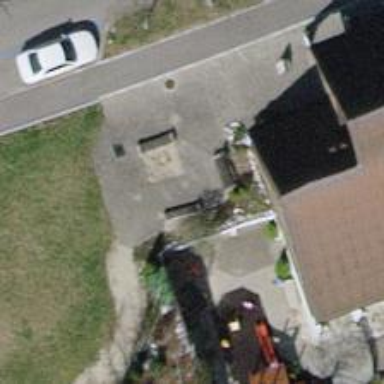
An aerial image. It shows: Brown bench.